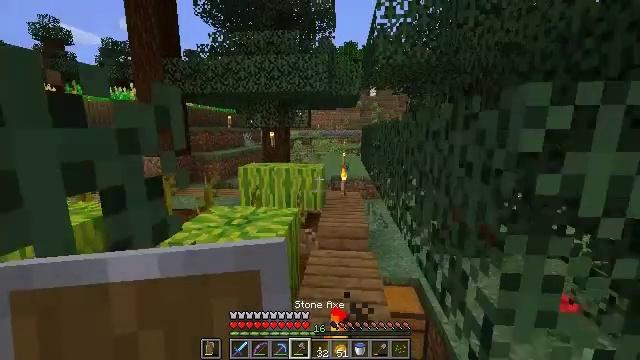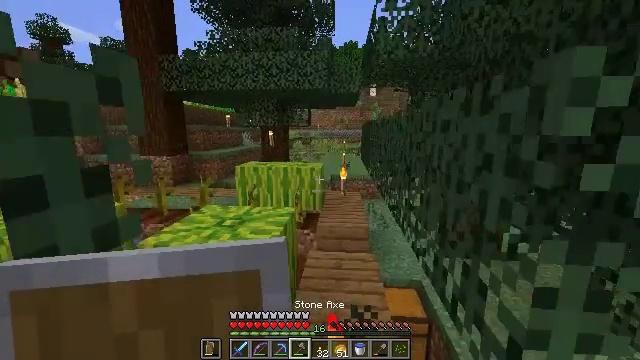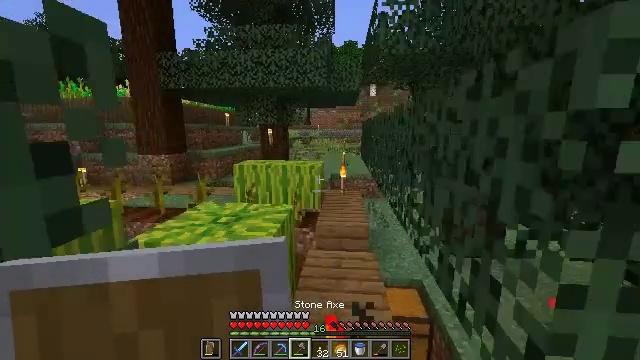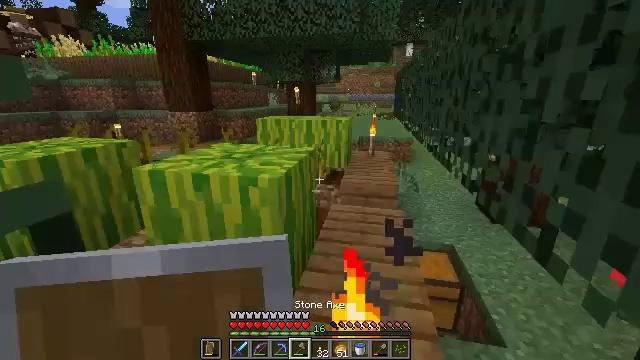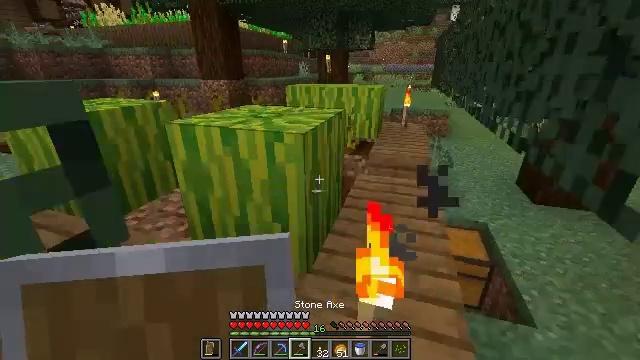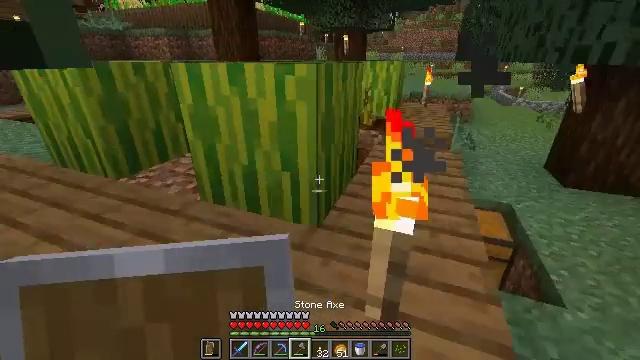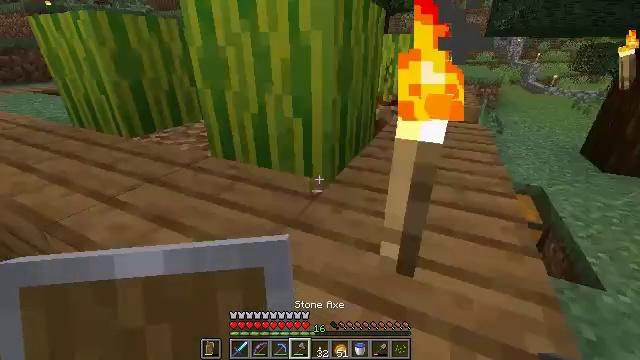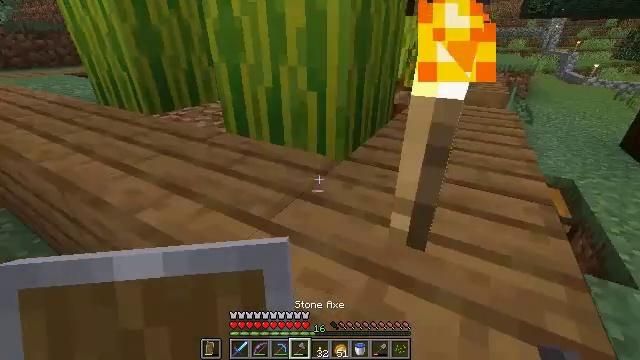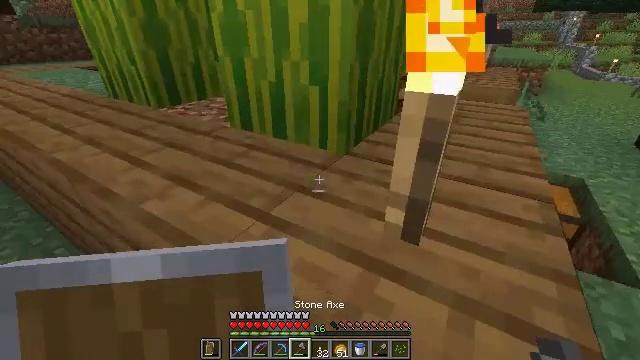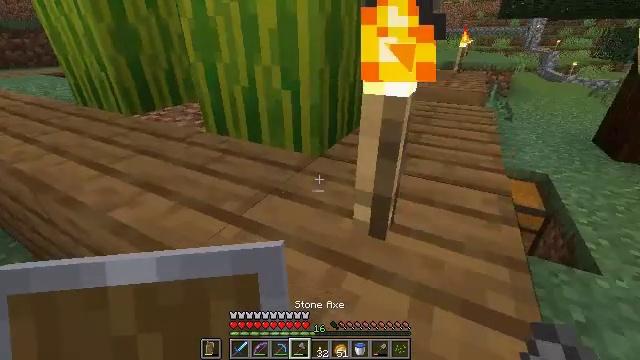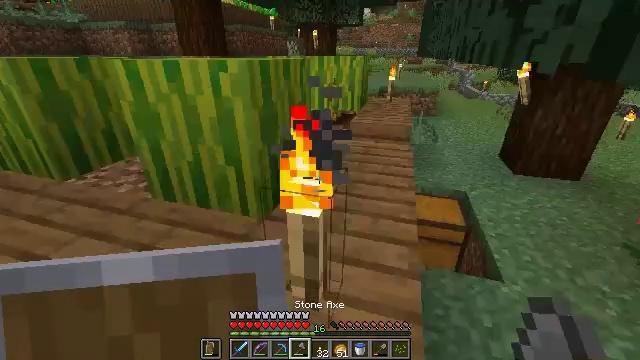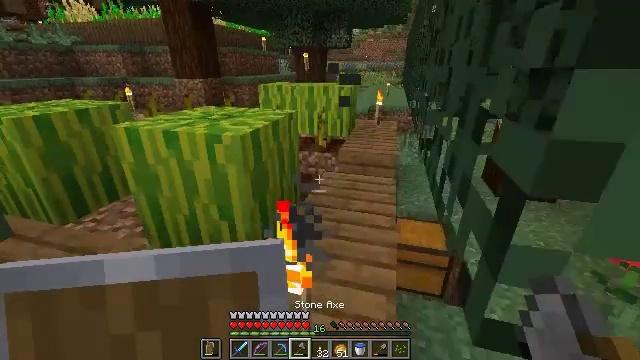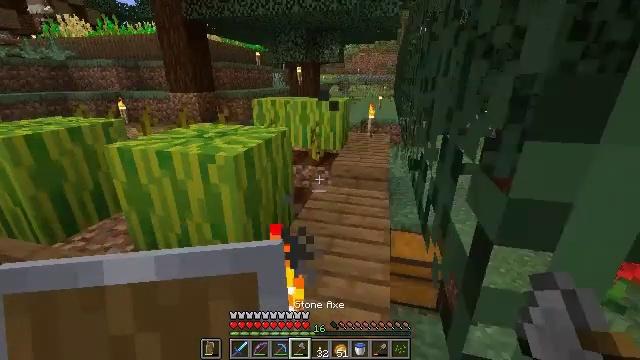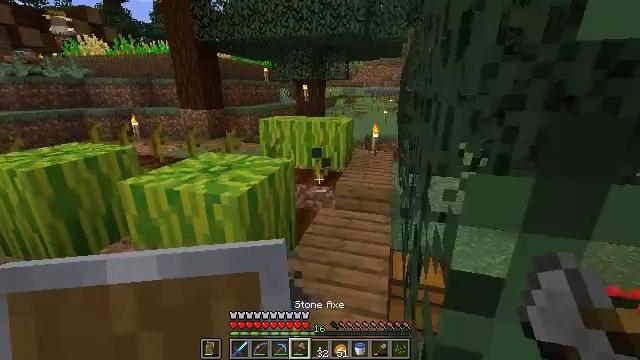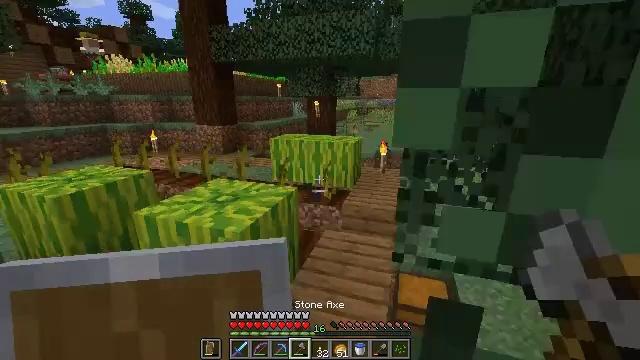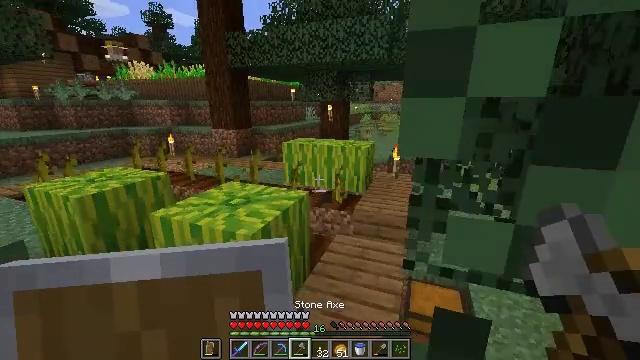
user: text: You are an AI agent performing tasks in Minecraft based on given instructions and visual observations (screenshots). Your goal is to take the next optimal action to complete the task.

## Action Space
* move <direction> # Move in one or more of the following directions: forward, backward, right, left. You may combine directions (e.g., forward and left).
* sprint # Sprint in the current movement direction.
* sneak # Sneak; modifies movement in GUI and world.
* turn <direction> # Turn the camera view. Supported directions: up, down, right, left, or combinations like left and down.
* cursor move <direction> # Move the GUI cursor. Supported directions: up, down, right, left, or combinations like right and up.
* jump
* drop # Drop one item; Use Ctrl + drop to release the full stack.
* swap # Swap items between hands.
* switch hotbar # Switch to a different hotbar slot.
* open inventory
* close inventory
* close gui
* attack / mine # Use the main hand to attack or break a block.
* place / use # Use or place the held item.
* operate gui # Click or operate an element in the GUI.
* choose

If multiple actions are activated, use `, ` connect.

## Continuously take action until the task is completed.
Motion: motion action
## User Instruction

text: Mine a melon block.
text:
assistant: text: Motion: move forward
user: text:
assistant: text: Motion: move forward
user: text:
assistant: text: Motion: move forward, turn left and down
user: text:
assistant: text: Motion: move forward and move right, turn left and down
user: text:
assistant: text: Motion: move forward and move right, turn left and down
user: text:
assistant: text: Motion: move forward and move right, turn left and down
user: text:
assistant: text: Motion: move forward and move right, turn left and down
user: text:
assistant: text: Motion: move forward and move right, turn left and down
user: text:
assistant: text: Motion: move forward and move right, turn right
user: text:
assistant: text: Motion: move forward and move right, turn right and up, jump
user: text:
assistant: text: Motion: move forward and move right, turn right and up, jump
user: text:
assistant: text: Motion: move forward and move right, turn right and up, jump
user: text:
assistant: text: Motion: move forward and move right, turn left and up, jump
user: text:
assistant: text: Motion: move forward, turn left and up, jump
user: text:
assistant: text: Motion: move forward, turn left
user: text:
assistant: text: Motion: move forward, turn left
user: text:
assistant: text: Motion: move forward, turn left and down
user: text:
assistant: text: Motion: move forward, turn left
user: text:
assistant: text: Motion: move forward, turn left
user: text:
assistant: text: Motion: move forward
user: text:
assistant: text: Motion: move forward
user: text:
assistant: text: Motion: move forward
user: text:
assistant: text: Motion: move forward and move left
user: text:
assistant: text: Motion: move forward and move left
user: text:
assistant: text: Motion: move forward and move left, turn right
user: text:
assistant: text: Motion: move forward and move left, turn right and up
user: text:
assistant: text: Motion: move forward, turn right, jump
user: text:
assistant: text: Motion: move forward, turn right, jump
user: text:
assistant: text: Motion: move forward, jump
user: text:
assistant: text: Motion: move forward, jump